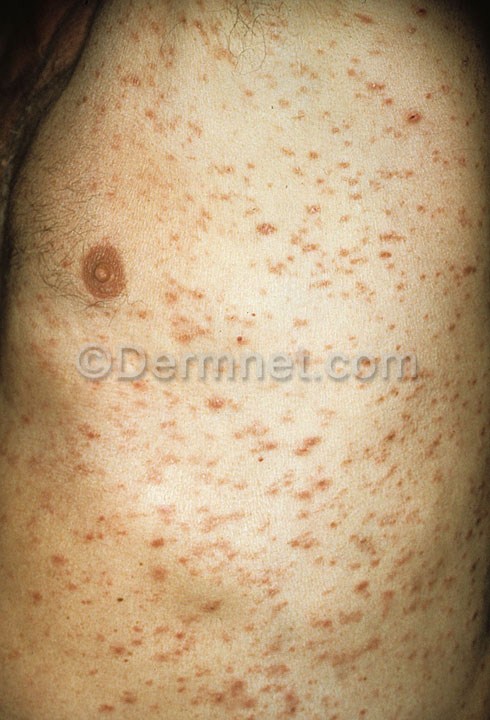
Disease: Psoriasis pictures Lichen Planus and related diseases